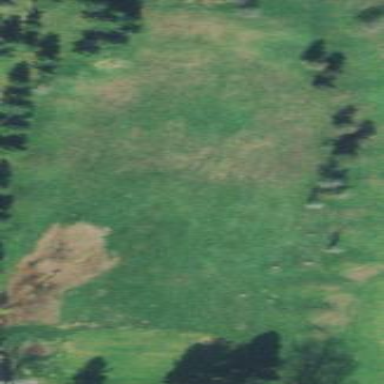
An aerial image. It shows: Grassy area designated as driving range for golf.